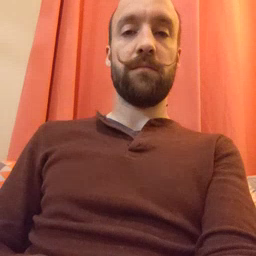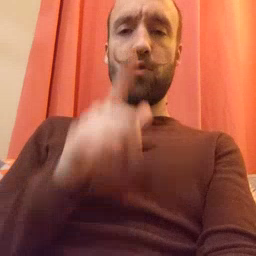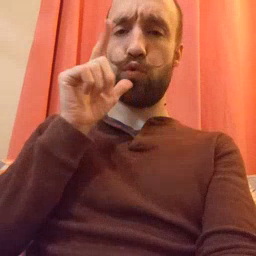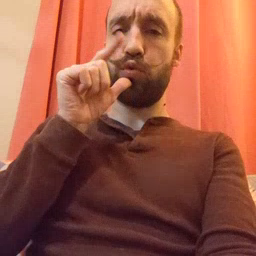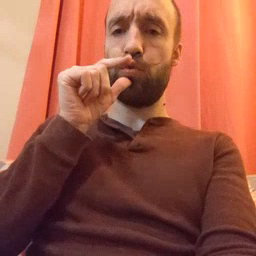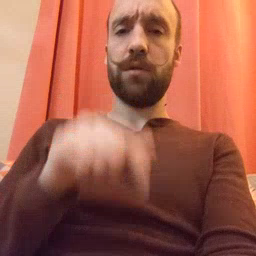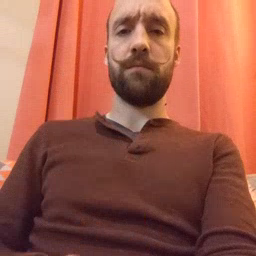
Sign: who